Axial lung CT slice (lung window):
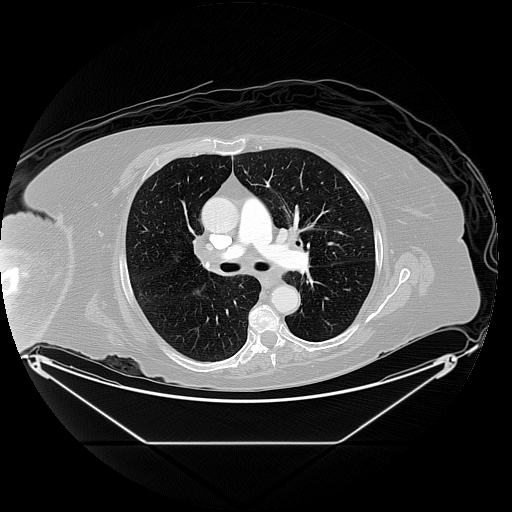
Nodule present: no